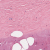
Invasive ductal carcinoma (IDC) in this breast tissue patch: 0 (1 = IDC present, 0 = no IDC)